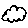
Label: cloud